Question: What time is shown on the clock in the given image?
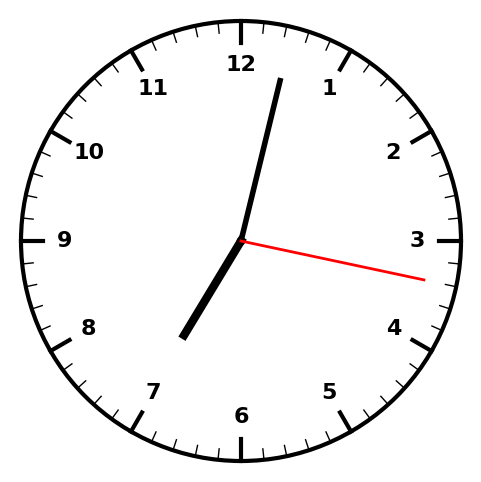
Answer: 07:02:17